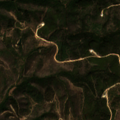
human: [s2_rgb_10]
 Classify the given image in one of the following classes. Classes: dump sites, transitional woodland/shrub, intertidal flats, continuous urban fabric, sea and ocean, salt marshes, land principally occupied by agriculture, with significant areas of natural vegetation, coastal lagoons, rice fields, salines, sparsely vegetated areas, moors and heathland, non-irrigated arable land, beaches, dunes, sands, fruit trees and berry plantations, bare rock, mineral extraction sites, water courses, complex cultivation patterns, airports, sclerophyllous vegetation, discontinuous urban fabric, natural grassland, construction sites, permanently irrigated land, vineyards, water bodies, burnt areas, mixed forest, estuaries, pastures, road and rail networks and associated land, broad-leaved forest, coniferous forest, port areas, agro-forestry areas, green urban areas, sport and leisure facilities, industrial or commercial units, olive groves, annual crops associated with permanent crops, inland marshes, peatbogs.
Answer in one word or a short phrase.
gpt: broad-leaved forest, transitional woodland/shrub